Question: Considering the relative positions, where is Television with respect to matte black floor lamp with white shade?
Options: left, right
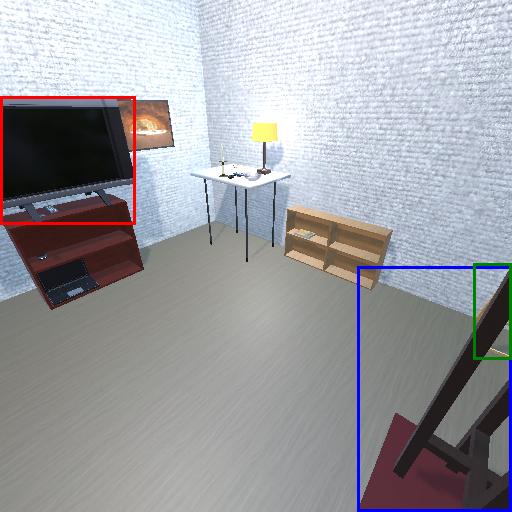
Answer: left